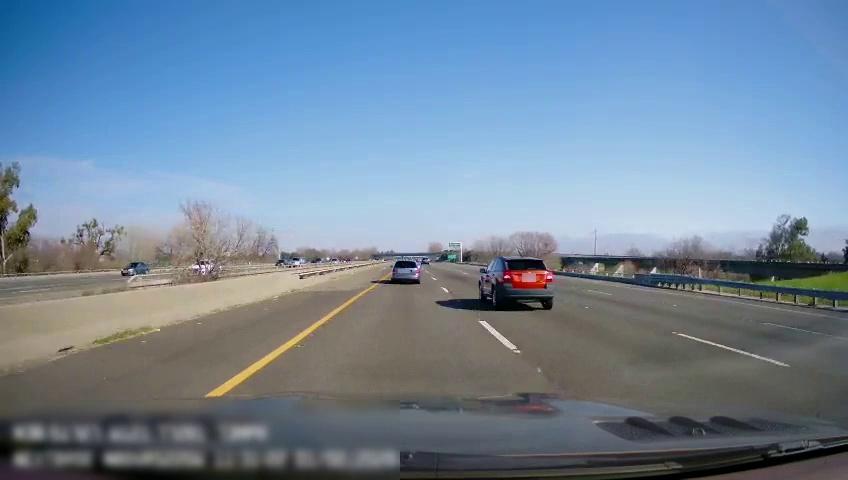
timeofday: Day
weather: Sunny
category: Drivable Space
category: Drivable Space
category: Vehicles | SUV
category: Vehicles | Truck
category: Vehicles | Car
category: Vehicles | SUV
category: Vehicles | Car
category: Vehicles | Car
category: Vehicles | SUV
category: Lanes | Current Lane
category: Lanes | Current Lane
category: Lanes | Alternate Lane
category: Lanes | Alternate Lane
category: Lanes | Alternate Lane
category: Lanes | Opposite Lane